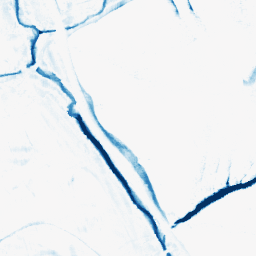
Category: morphological
Decomposition family: morphological_rect
Decomposition parameters: operation: closing
width: 10
height: 10
Upsampling method: regularized
Upsampling parameters: scale: 4
lambda_reg: 0.01
Upsampling scale: 4